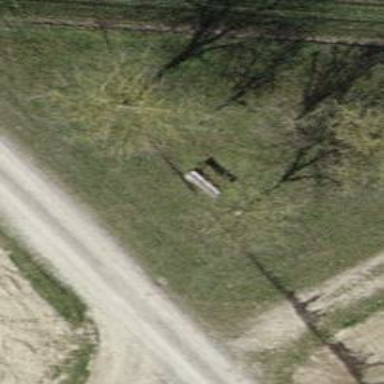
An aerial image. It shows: Brown bench in the vicinity.